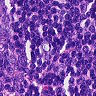
Metastatic tissue present: no